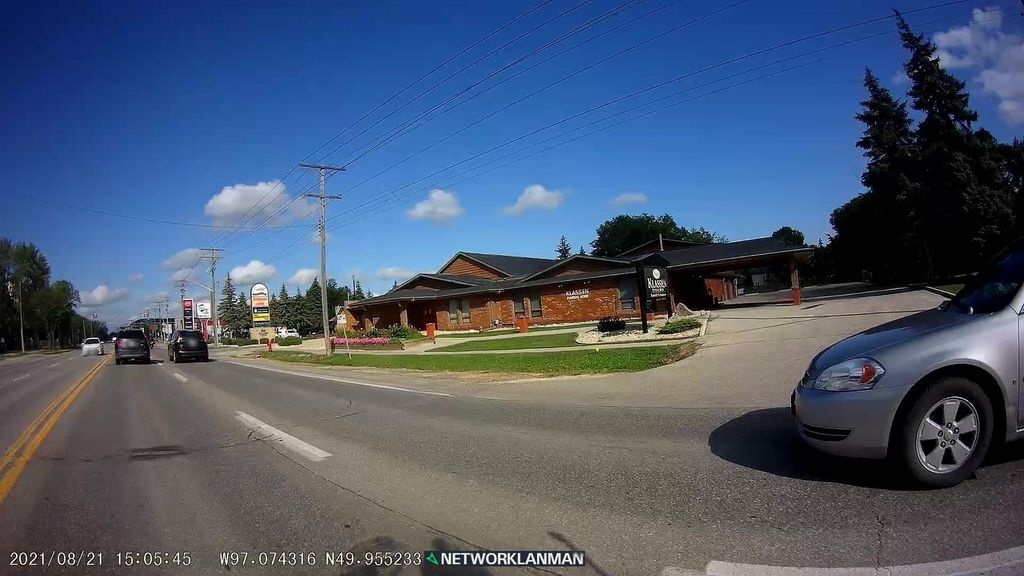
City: winnipeg